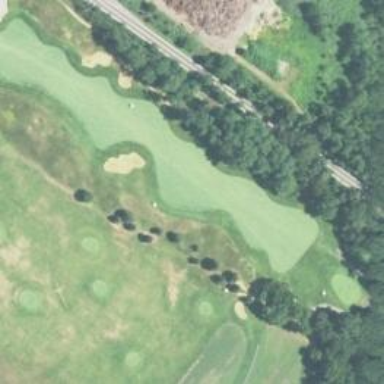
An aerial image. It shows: Golf fairway surrounded by grass.